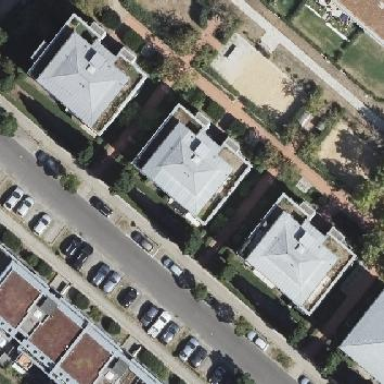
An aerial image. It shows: Hipped roof on apartment building.